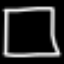
Label: square